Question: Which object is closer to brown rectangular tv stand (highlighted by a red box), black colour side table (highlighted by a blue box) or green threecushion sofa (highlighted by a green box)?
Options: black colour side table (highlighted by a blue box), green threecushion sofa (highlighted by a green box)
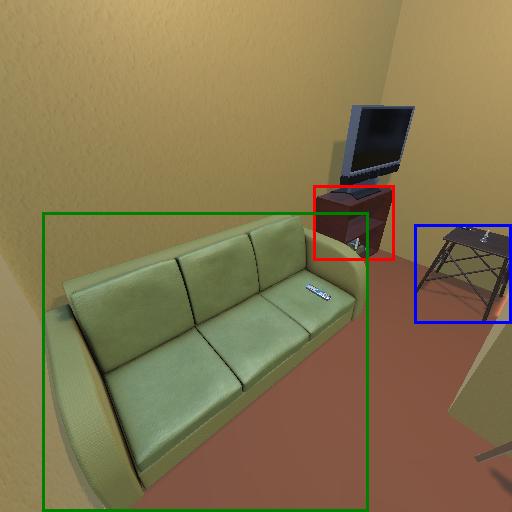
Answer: black colour side table (highlighted by a blue box)